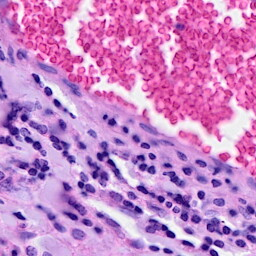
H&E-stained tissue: Breast